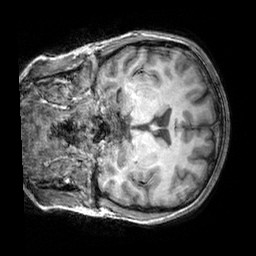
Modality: T1w
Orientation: coronal
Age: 22
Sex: female
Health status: healthy
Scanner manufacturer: siemens
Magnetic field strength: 3 T
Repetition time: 2.3 s
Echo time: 0.00303 s